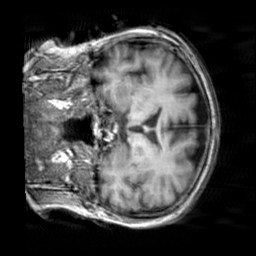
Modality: T1w
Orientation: coronal
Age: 67
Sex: female
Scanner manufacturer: siemens
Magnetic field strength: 3 T
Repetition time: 2.3 s
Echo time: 0.00303 s